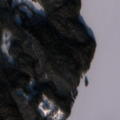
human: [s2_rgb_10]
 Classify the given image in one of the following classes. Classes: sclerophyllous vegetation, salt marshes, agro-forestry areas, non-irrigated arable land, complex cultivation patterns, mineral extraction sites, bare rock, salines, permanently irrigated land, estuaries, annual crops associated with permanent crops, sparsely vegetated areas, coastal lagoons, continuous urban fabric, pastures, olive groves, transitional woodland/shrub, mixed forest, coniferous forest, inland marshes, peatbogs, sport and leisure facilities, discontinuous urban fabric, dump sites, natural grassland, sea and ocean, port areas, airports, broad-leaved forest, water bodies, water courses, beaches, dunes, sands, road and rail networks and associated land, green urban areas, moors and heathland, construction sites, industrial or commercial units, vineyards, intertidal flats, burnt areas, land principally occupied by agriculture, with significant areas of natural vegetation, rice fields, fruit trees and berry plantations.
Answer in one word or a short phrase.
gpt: coniferous forest, water bodies